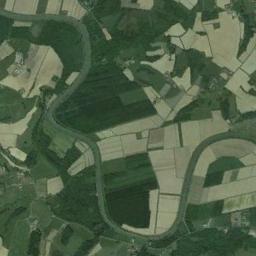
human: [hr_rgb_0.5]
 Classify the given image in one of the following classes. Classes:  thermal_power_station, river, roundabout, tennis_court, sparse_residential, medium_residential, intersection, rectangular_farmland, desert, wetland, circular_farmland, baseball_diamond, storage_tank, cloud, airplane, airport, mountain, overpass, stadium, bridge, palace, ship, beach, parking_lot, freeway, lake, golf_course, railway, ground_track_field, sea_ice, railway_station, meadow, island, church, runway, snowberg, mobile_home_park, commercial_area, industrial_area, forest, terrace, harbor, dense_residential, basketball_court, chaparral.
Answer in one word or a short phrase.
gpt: river